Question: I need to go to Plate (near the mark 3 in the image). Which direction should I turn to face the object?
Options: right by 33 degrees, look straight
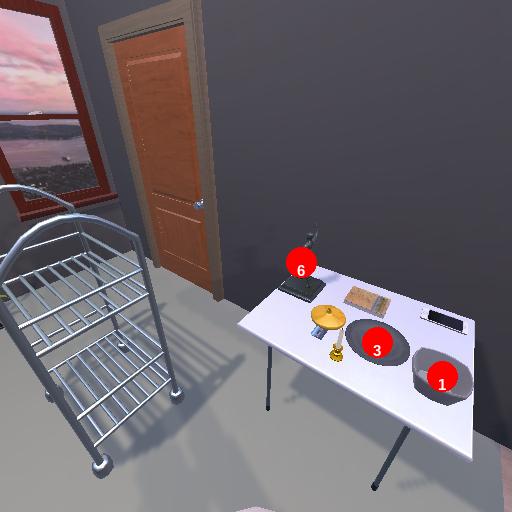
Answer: right by 33 degrees